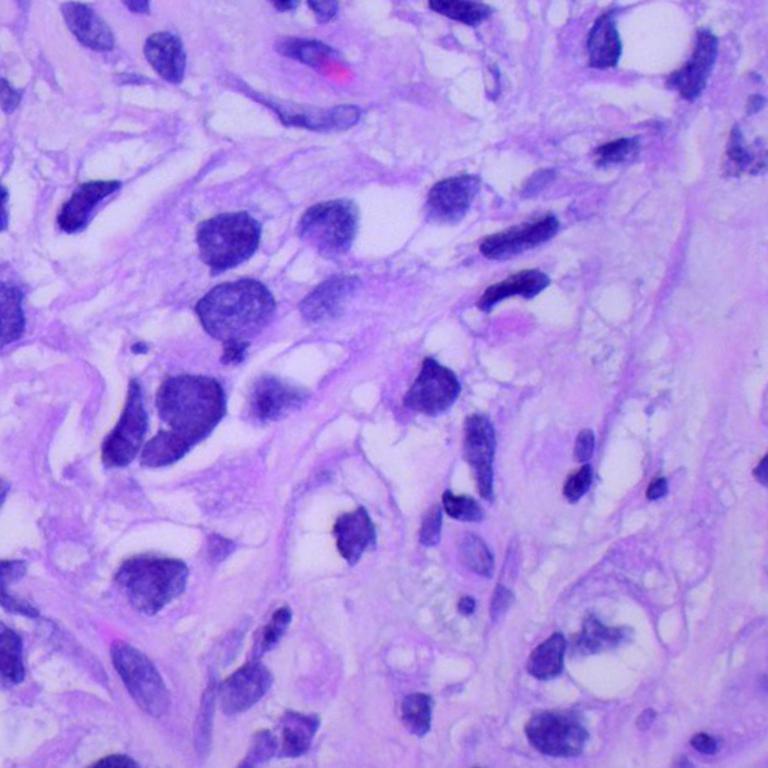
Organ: lung
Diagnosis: adenocarcinomas